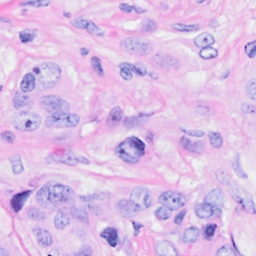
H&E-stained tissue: Breast